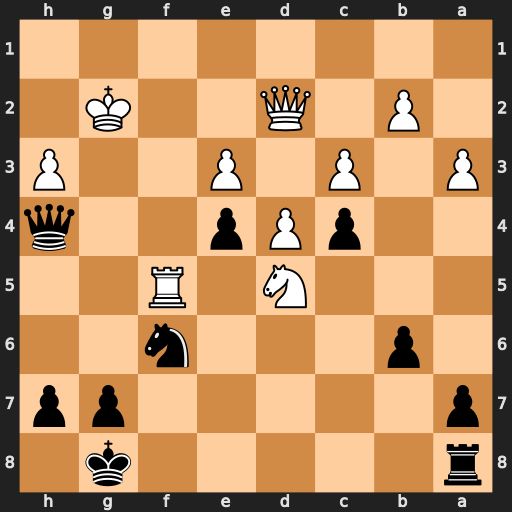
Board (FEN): r5k1/p5pp/1p3n2/3N1R2/2pPp2q/P1P1P2P/1P1Q2K1/8
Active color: b
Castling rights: -
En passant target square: -
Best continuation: Nxd5 Rxd5 Rf8